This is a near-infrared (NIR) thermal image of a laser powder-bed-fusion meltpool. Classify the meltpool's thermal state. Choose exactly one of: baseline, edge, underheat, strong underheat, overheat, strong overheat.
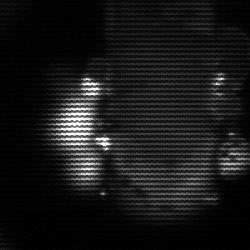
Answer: strong underheat